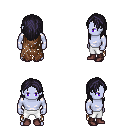
a pixel art fantasy rpg character, male body template, dark elf, purple skin, brown tattered cape, white pants, raven long hairstyle, maroon shoes, four views (front, back, left, right), 2x2 character sprite sheet, small pixel art, hard edges, no anti-aliasing